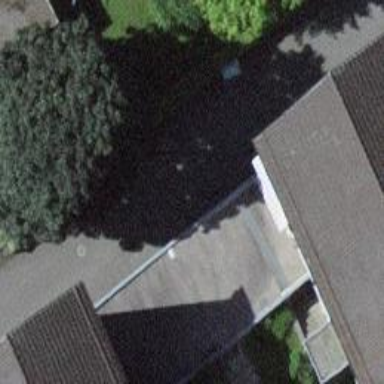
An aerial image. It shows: Garage building.